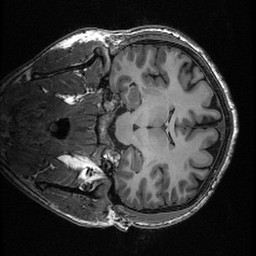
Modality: T1w
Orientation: coronal
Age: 30
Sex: male